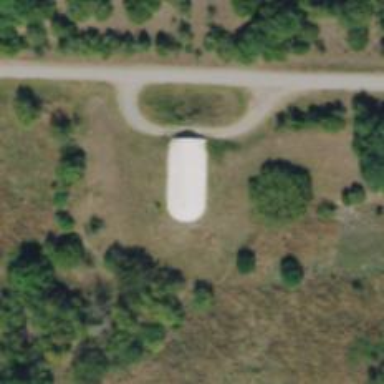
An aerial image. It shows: Military bunker.